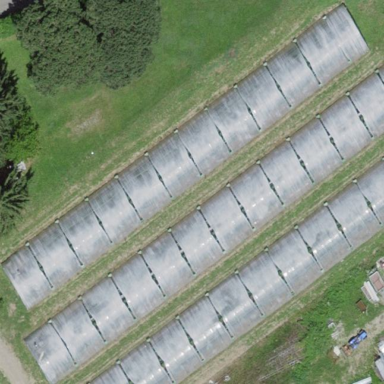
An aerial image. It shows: Greenhouse.